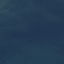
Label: SeaLake